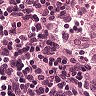
Metastatic tissue present: no